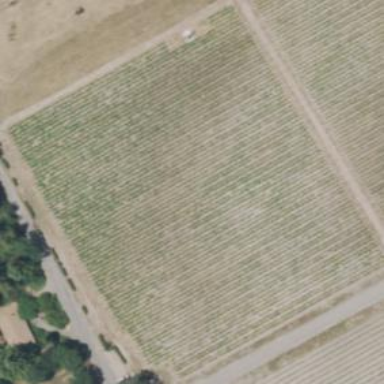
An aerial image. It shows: Vineyard growing grapes.